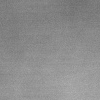
Atmospheric dust classification: dusty